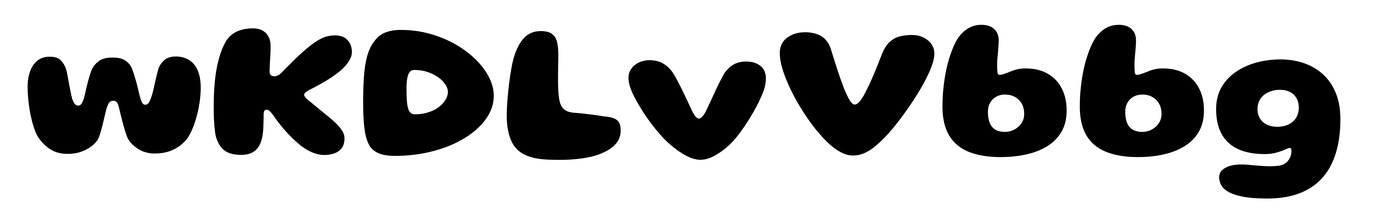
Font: Gluten_Bold